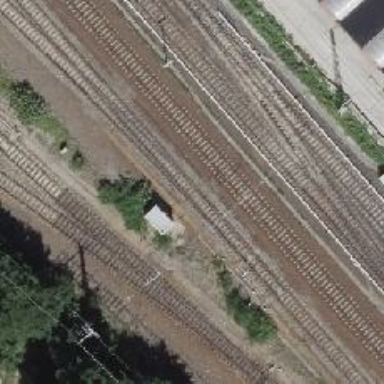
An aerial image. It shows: Railway switch with the turnout side on the left.